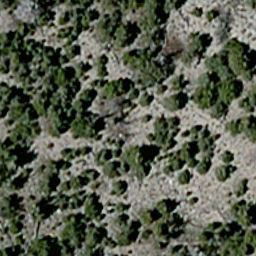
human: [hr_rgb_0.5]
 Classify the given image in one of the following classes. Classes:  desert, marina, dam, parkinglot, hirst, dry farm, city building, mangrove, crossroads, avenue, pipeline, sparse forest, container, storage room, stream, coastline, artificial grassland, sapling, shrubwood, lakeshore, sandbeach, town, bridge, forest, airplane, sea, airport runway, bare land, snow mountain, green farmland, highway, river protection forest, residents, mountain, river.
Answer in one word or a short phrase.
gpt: sparse forest